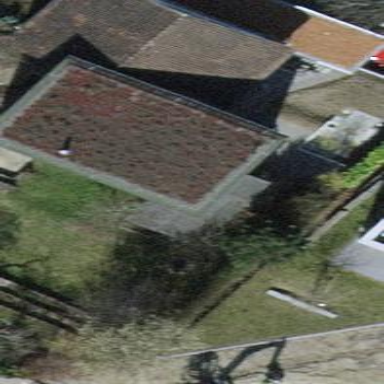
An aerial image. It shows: House with skillion roof shape.